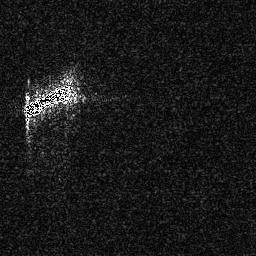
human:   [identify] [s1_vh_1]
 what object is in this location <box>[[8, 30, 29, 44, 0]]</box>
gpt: <ref>1 large ship at the left</ref>